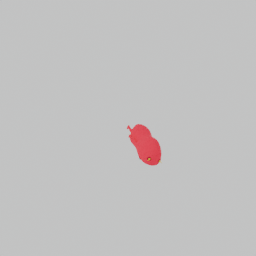
Label: animals